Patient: sex M, age 57
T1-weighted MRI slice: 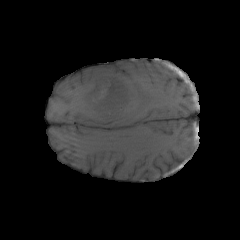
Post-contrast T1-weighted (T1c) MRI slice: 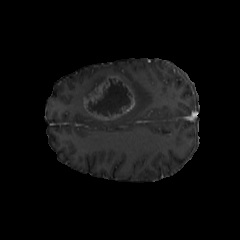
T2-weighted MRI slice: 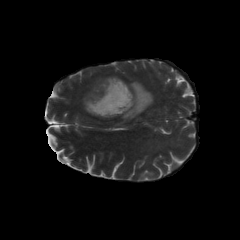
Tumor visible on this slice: yes
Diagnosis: Glioblastoma, IDH-wildtype
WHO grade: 4